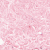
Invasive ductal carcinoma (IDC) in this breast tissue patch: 0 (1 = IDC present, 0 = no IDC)